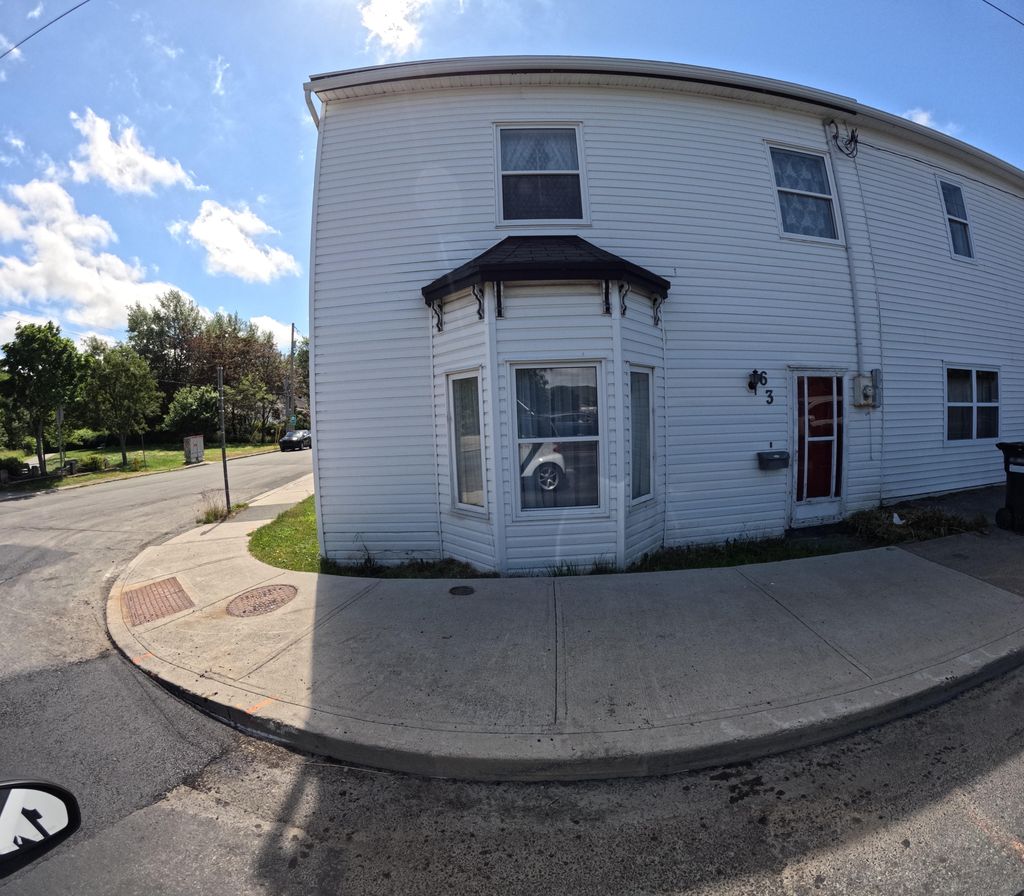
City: st_johns